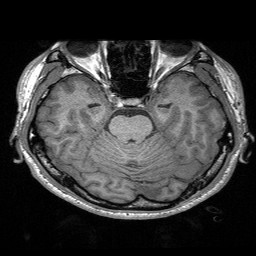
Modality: T1w
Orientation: coronal